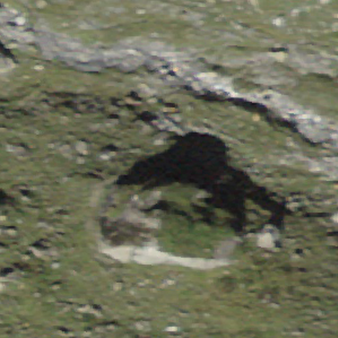
Label: bouldering_area